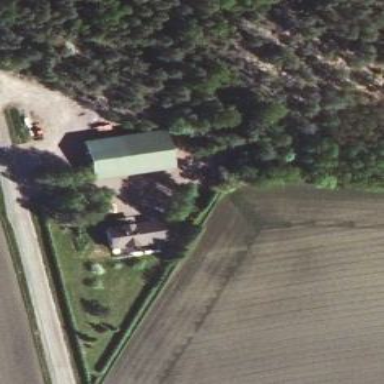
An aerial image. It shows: Farmyard area.